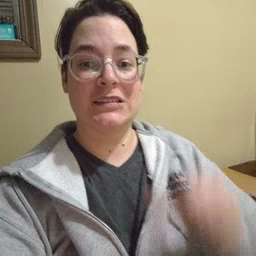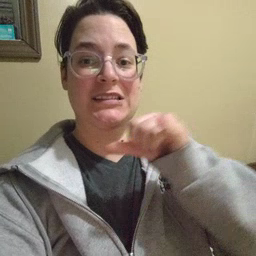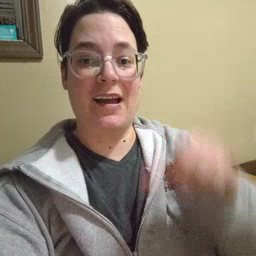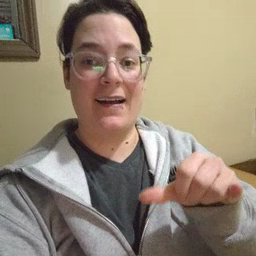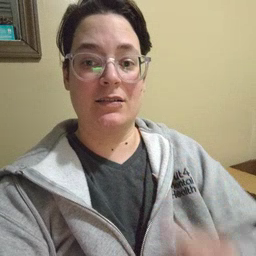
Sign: stay